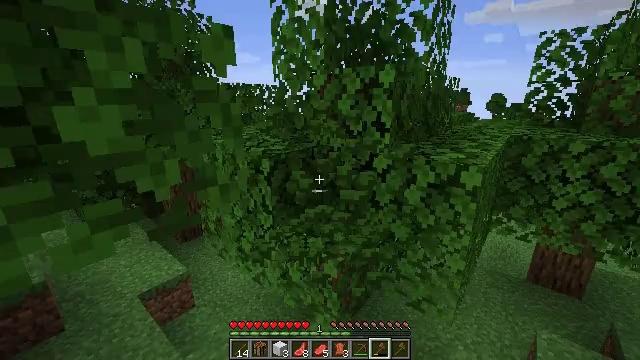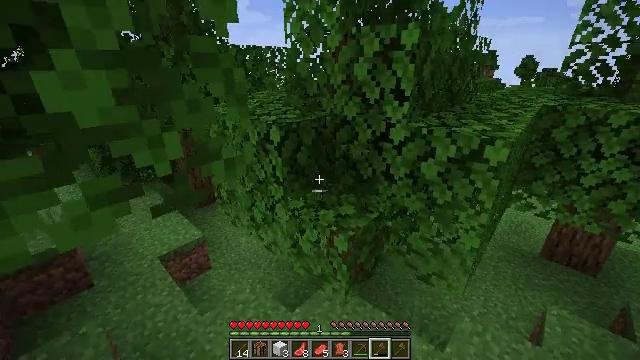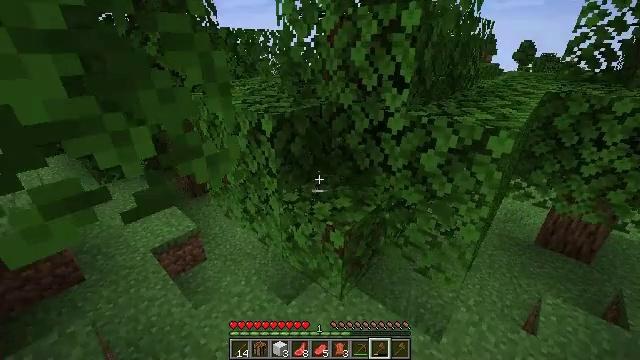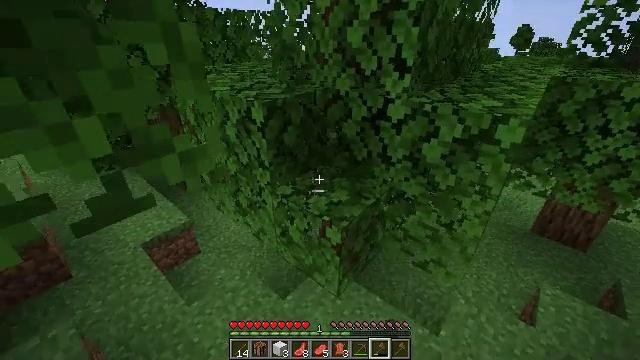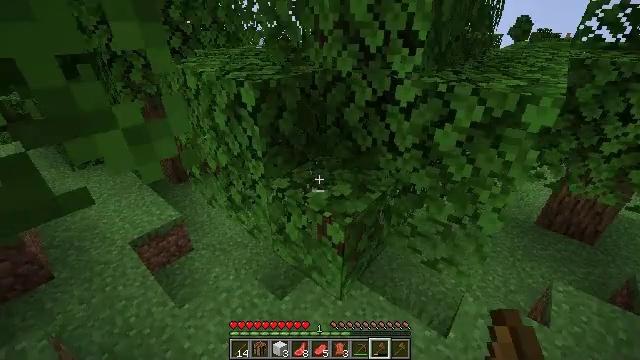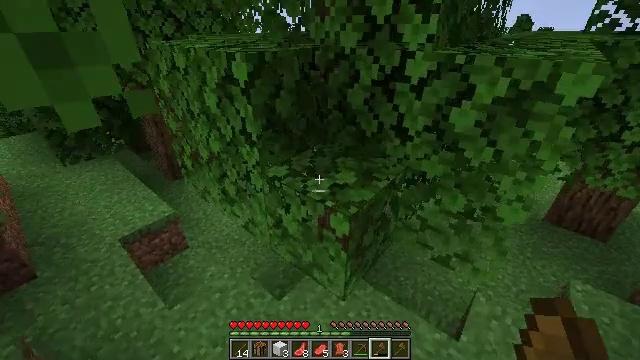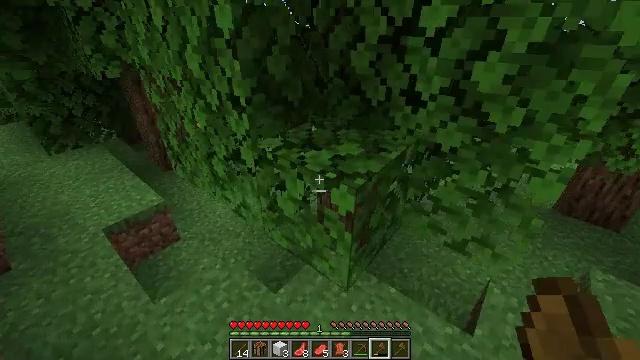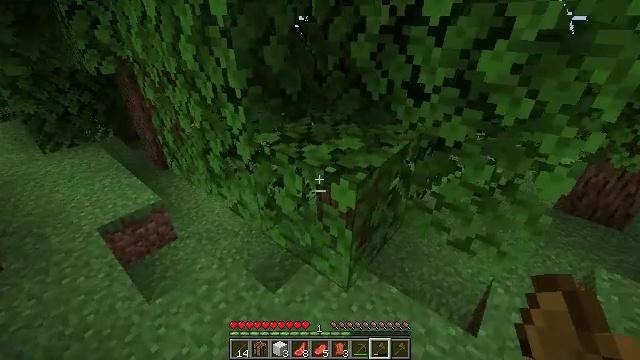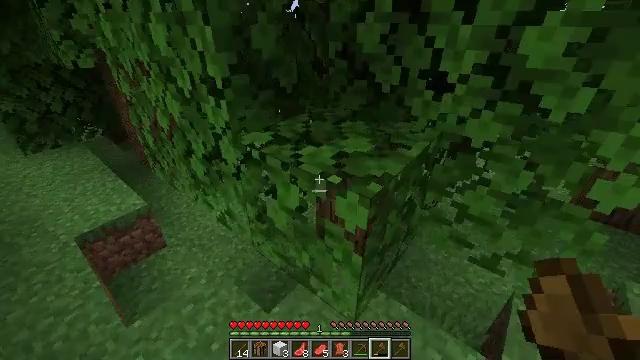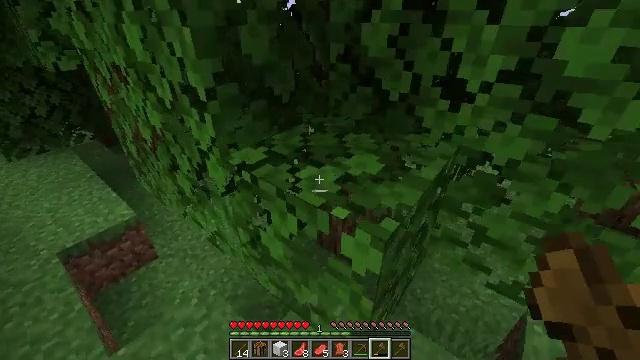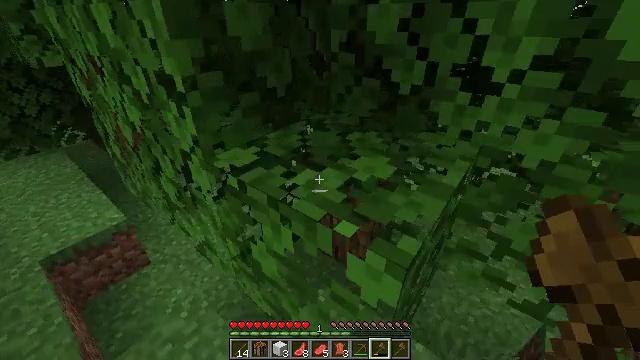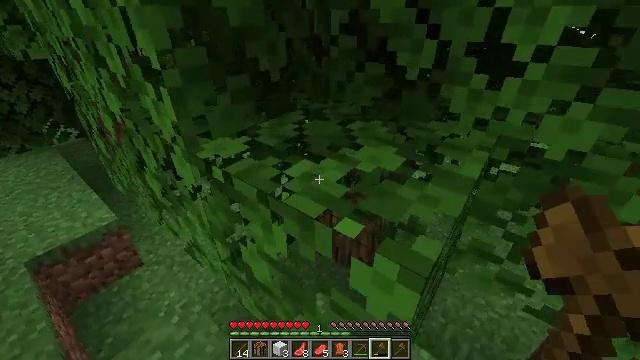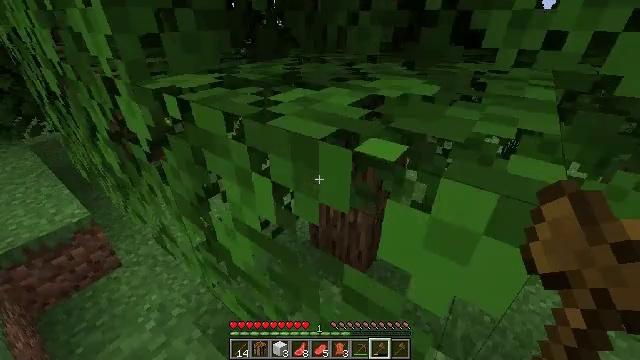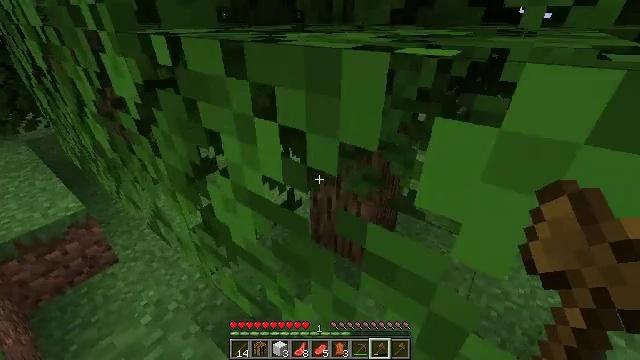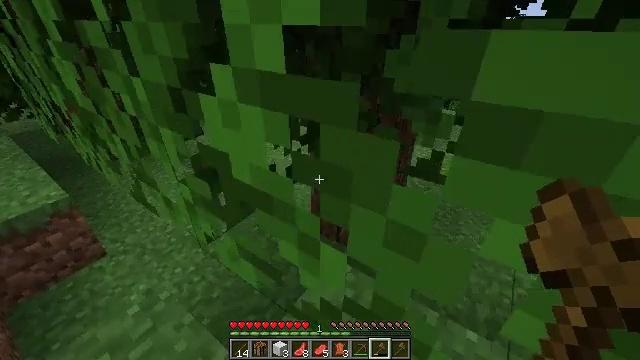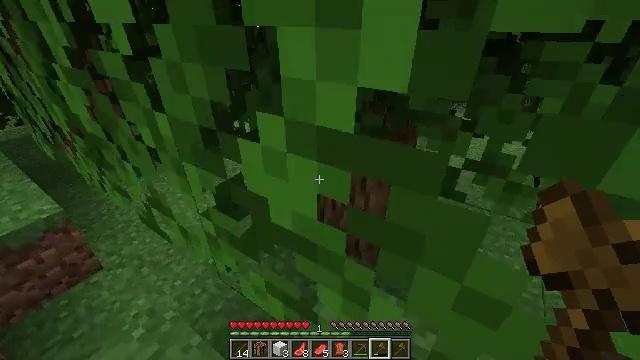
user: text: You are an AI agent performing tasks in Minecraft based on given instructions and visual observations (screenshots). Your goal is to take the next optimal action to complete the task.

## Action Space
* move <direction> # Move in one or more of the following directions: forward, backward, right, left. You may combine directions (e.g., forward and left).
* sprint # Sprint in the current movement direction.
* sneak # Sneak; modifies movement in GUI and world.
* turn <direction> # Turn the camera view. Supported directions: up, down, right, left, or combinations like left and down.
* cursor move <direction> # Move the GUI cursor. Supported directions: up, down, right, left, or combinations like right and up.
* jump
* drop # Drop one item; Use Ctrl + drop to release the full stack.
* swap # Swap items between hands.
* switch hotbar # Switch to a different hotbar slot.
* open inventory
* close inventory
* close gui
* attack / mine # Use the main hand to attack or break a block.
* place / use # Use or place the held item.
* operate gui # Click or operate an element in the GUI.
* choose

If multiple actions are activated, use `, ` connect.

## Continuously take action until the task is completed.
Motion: motion action
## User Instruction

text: Mine grass block from the ground.
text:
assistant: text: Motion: move forward, turn left and down
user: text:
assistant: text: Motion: move forward, turn down
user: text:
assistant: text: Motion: move forward, turn right and down
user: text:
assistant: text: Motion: move forward, turn down
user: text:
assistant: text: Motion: move forward
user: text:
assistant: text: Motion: move forward
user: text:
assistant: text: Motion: move forward
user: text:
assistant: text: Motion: move forward
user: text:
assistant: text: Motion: move forward
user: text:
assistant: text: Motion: move forward
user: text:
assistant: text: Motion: move forward, jump
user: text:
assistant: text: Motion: move forward, turn right, jump
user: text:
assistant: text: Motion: move forward, jump
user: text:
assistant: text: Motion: move forward, turn right, jump
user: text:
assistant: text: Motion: move forward, turn right, jump
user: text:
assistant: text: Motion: move forward and move right, jump
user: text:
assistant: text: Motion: move forward and move right, jump
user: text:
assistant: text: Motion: move forward and move right
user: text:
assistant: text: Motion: move forward and move right
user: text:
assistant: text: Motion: move forward and move right
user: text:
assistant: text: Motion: move forward and move right
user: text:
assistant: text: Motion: move forward and move right, turn right
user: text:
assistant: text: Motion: move forward and move right, turn right and up, jump
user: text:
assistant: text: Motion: move right, turn right and up, jump
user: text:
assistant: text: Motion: move right, turn right, jump
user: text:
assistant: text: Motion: move right, jump
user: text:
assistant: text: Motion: move right
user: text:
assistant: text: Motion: move right
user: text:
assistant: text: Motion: move right
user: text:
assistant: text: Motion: move right